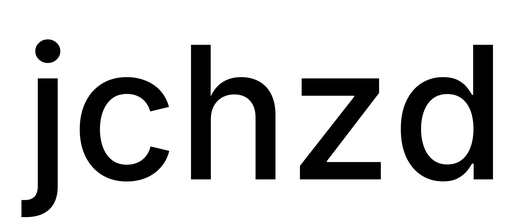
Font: Inter_Medium